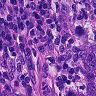
Metastatic tissue present: yes